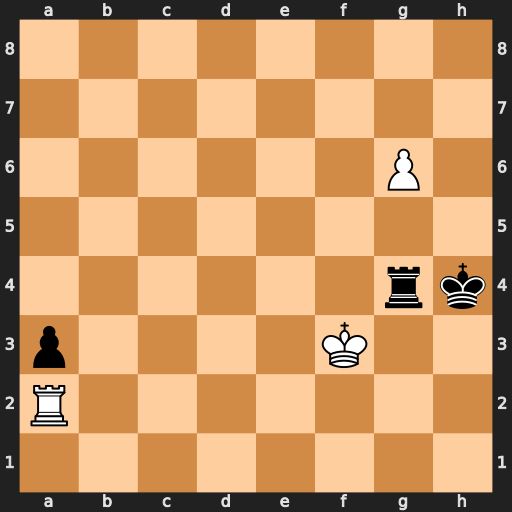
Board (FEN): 8/8/6P1/8/6rk/p4K2/R7/8
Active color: w
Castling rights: -
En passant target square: -
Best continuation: Rh2+ Kg5 g7